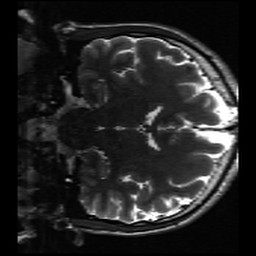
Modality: inplaneT2
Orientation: coronal